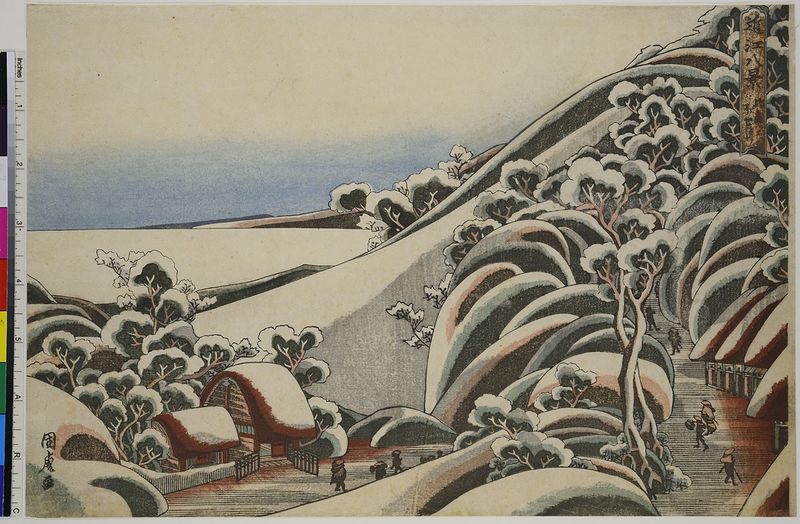
Titel: Abendschnee auf dem Berg Hira, aus der Serie: Acht Ansichten von Omi
Künstler: Utagawa Kunitora
Standort: Hamburg
Institution: Museum für Kunst und Gewerbe Hamburg
Schlagwörter: baum, landschaft, haus, schnee, wald, holzschnitt, japan, berge, gebirge, winter, druckgraphik, druckgrafik, zeit, anlagen, landschaftsdarstellung, edo, reproduktionen, druckerzeugnisse